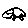
Label: car